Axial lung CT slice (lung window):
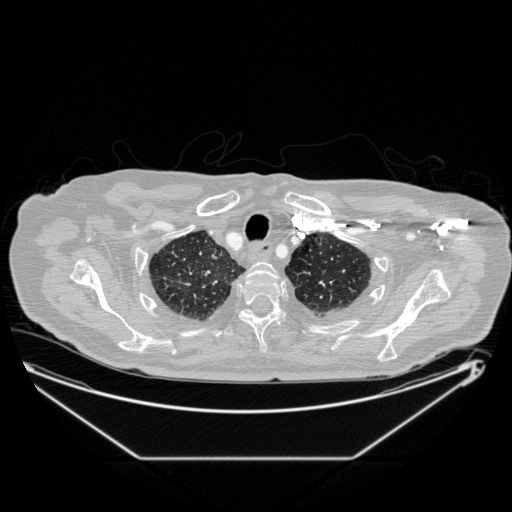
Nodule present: no